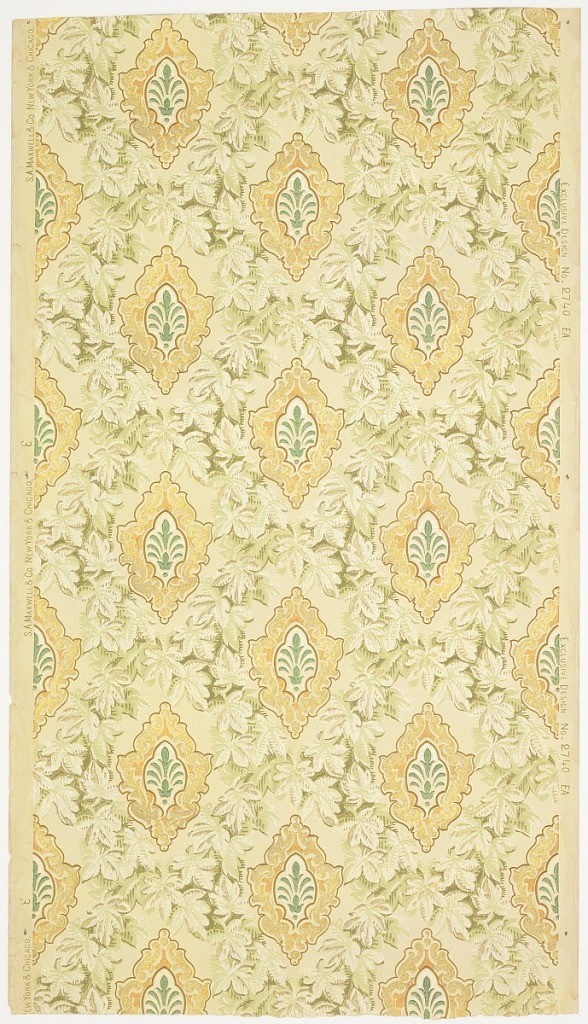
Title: Sidewall
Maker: Maxwell & Co., S.A., Chicago, Illinois, USA
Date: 1905–1915
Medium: Machine-printed paper, textured, liquid mica
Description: Stylized foliate motif within a gold medallion, set within a foliate diaper pattern. Printed in greens, brown, metallic brown, metallic copper, metallic gold and metallic teal on a textured cream ground. Printed in left selvedge: "S.A. Maxwell & Co. New York & Chicago." "3". Printed in right selvedge: "Exclusive Design No. 2740" "EA".